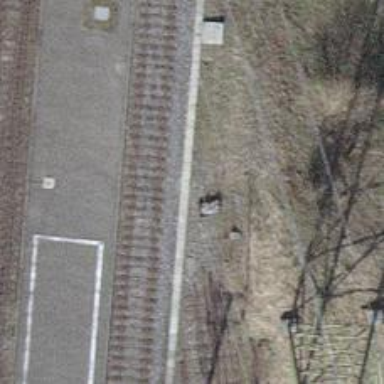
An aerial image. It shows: Disused railway yard with one track.